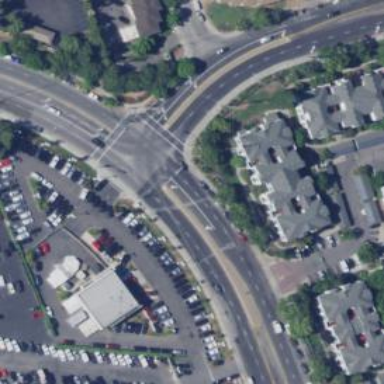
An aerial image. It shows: Solid stop line on the road.